Question: I am trying to create an animation in css, jquery could be helpful, but it's not giving me desired results.
This is the image:

I am talking about the black phone animation.
Animating any piece of html, is easy and I can handle it well, but this sort of image revealing is complicated and that's where I need help.
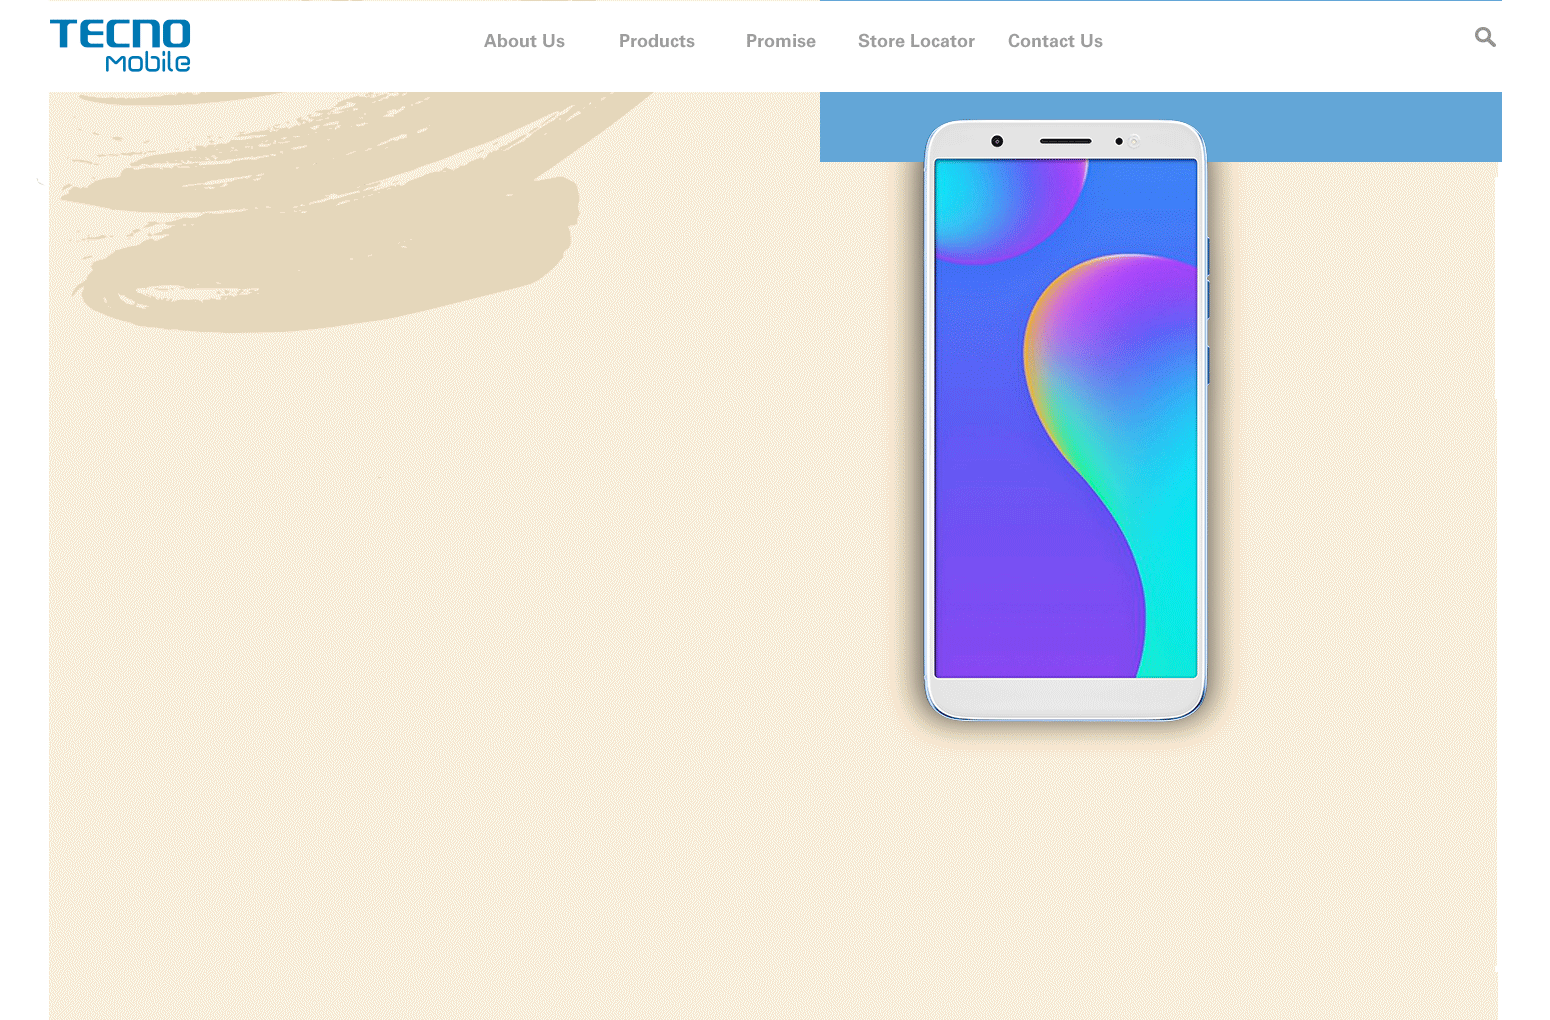
Answer: I believe this is what you want :
'''
var i = 0;
var interval = setInterval(function() {
$('.mask').width(i+"%");
i++;
if (i === 101) {
clearInterval(interval);
}
},10);
'''
'''
.mask {
background:white;
max-width: 640px;
z-index:1;
height: 426px;
position: relative;
overflow: hidden;
}
.img {
width: 100%;
position: absolute;
top: 0;
left: 0;
}
'''
'''
<script src="https://ajax.googleapis.com/ajax/libs/jquery/2.1.1/jquery.min.js"></script>
<div class="mask">
<div class="img">
<img src="https://beebom-redkapmedia.netdna-ssl.com/wp-content/uploads/2016/01/Reverse-Image-Search-Engines-Apps-And-Its-Uses-2016.jpg" />
</div>
</div>
'''